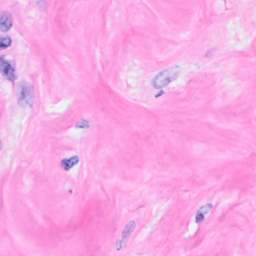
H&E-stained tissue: Breast